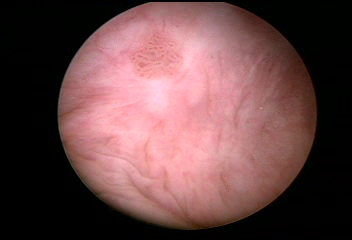
Modality: WLC
Class: Malignant
Subclass: LowGradePapillary
Lesion: L1
Stage: Ta
Morphology: Papillary
Bladder cancer association: Yes
Annotated structures: Tumor